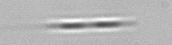
Label: Leptocylindrus